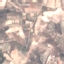
Label: PermanentCrop